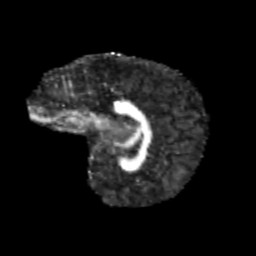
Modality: FA
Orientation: sagittal
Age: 9
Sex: female
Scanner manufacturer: siemens
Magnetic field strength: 3 T
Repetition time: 3.8 s
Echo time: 0.07 s